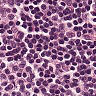
Metastatic tissue present: no